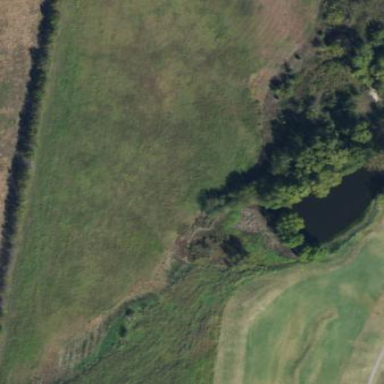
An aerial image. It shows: Water hazard on golf course.